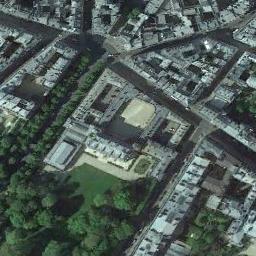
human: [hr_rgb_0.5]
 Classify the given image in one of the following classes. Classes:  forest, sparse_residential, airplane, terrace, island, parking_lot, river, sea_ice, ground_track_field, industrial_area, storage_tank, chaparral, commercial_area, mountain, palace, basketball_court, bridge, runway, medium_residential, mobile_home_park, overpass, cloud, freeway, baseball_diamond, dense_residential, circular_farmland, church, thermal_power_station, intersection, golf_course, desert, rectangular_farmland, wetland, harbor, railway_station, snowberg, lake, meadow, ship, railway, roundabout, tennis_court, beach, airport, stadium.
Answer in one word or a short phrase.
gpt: palace